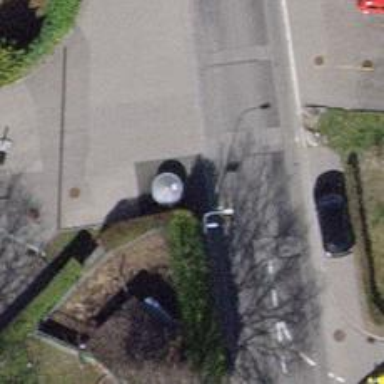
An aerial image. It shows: Bus stop with platform for public transport.